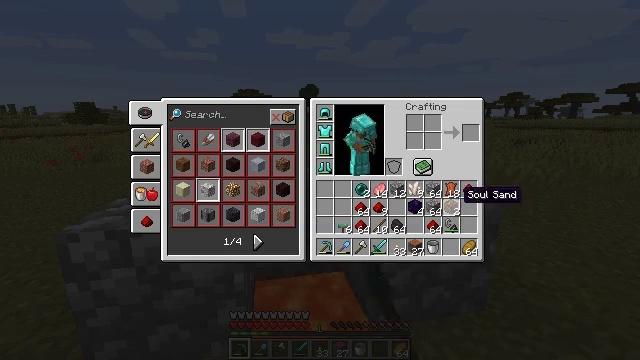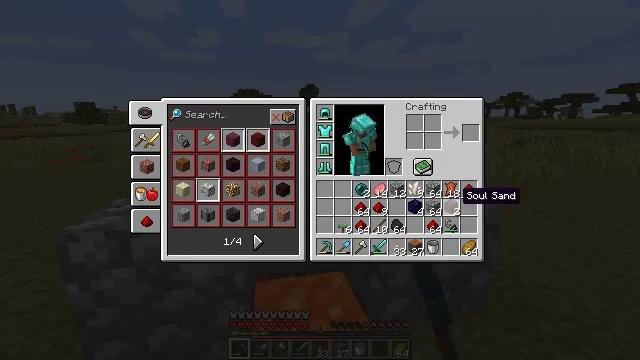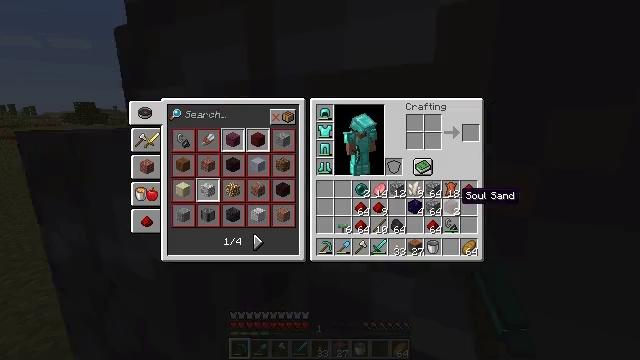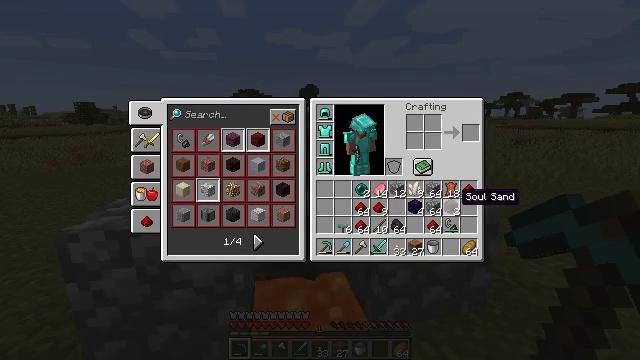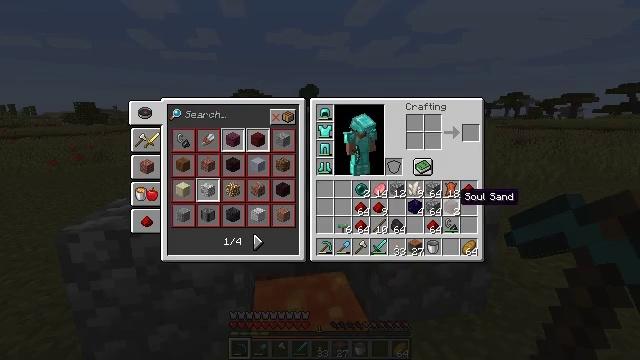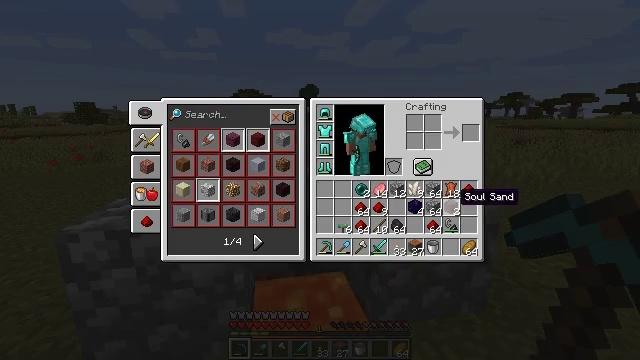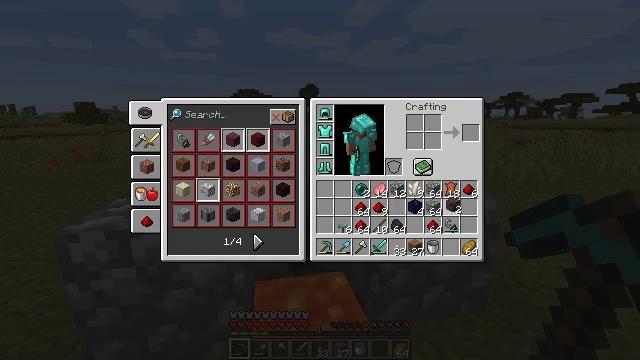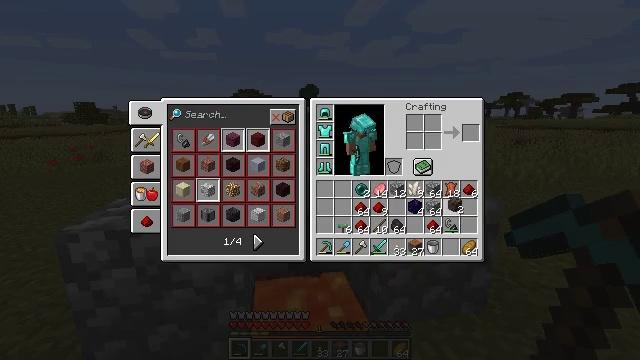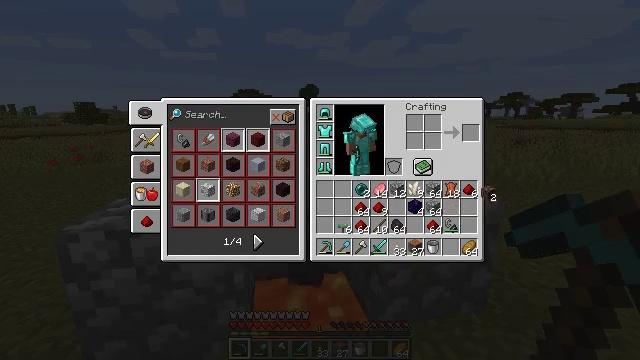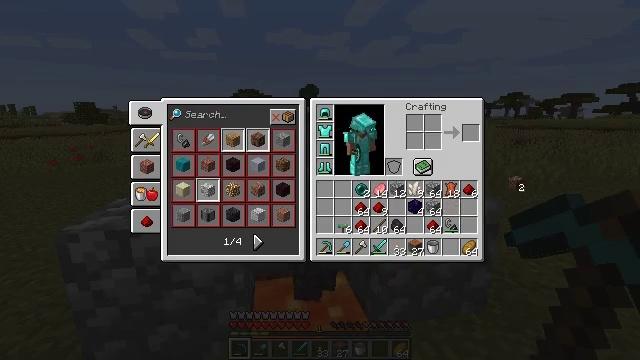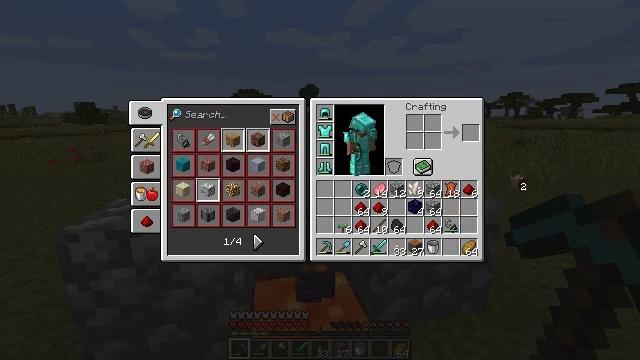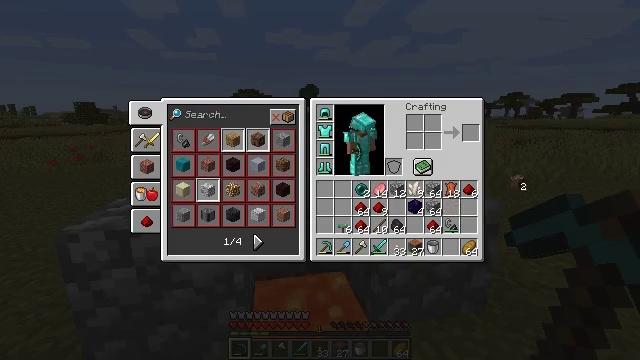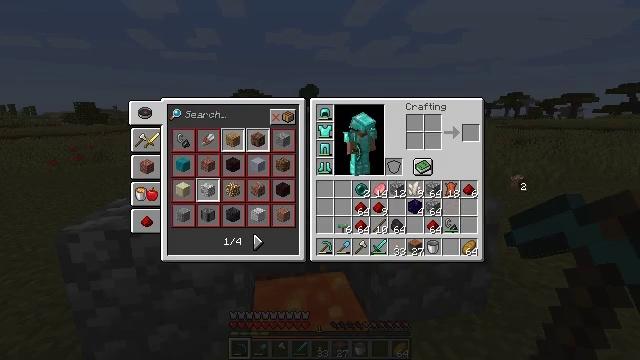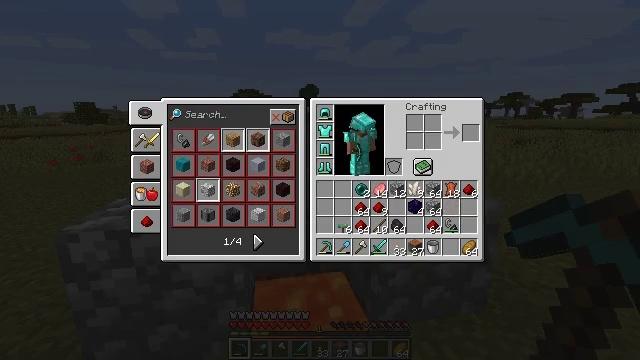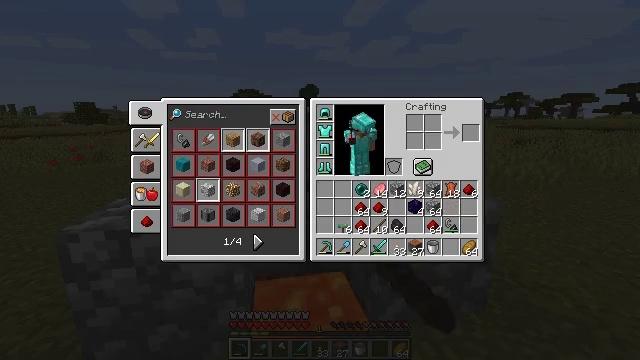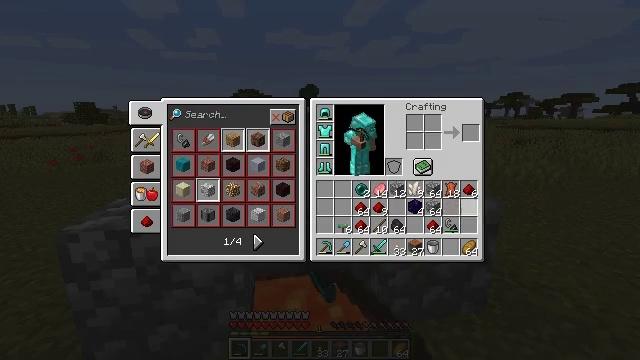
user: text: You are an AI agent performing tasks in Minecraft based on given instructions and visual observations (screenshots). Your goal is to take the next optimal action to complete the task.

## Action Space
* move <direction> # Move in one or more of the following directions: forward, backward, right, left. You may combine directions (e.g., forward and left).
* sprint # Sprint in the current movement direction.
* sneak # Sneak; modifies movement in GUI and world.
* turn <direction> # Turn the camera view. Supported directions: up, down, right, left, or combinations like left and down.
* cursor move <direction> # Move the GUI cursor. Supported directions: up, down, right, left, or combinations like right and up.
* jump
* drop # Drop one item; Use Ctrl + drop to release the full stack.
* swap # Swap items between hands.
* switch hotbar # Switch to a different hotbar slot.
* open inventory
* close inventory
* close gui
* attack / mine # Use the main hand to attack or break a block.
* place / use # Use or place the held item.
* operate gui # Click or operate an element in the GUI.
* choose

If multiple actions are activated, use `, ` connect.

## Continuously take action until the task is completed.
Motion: motion action
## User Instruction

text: Remove a soul sand from the inventory.
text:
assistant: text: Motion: open gui
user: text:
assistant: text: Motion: no_op
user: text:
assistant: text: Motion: no_op
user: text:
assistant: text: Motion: no_op
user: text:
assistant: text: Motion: no_op
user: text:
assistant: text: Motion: operate gui
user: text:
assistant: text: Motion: operate gui
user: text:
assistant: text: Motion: cursor move right and up
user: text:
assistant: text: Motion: cursor move right and up
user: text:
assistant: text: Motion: no_op
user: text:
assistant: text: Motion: operate gui
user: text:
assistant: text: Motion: operate gui
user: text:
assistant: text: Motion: no_op
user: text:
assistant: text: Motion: cursor move left
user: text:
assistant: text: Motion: cursor move left and down
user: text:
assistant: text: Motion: cursor move left and down
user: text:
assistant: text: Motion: cursor move left
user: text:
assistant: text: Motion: no_op